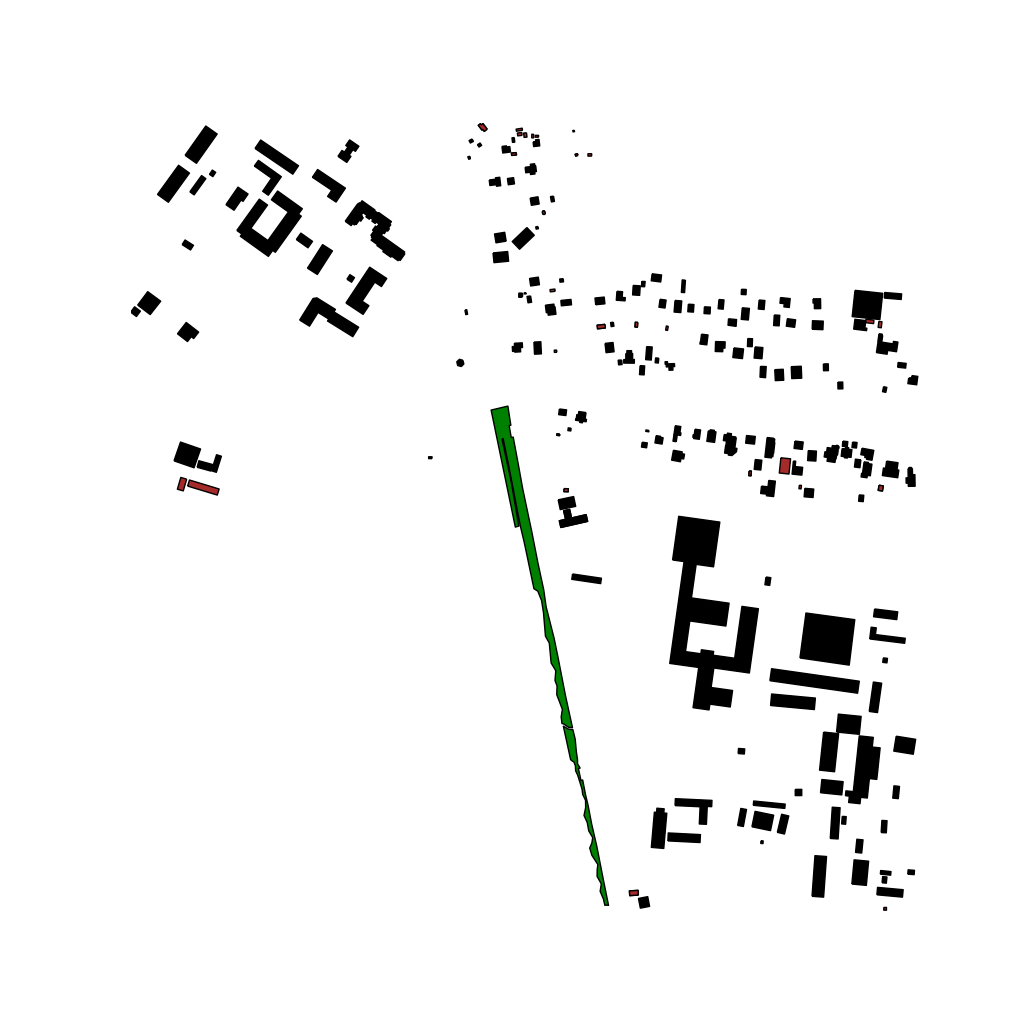
Tags: overhead vector_map, agriculture, industrial, recreation, residential, special, transport, historical, modern, soviet, high_rise, individual_rise, low_rise, density_1, Building, Facility, Park, 1.0 km²